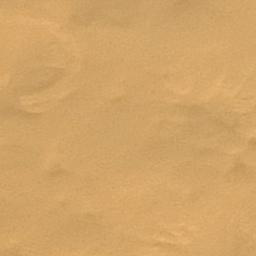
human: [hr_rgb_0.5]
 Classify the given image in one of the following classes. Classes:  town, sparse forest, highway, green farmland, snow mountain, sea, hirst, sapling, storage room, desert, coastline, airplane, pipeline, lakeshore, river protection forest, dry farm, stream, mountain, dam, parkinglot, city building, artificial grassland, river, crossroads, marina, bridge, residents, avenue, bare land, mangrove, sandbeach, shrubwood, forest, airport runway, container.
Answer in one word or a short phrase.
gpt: desert